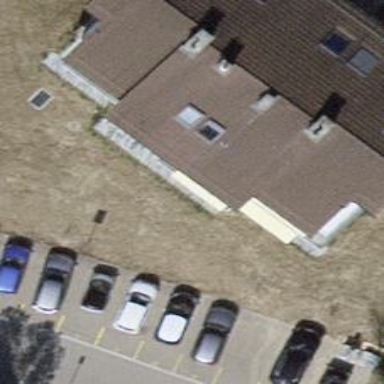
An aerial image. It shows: Gabled apartments building with pitched roof.